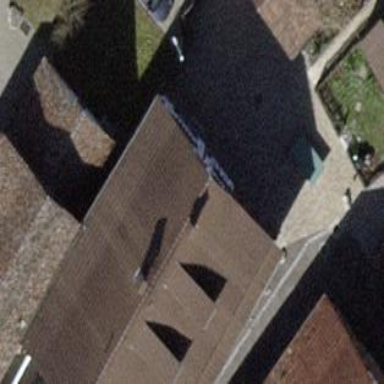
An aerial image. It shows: Semidetached house with gabled roof.